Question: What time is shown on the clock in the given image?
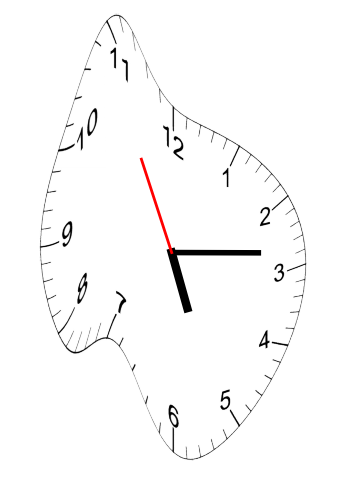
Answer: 05:13:55